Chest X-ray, AP view. Patient: 57 years old, sex F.
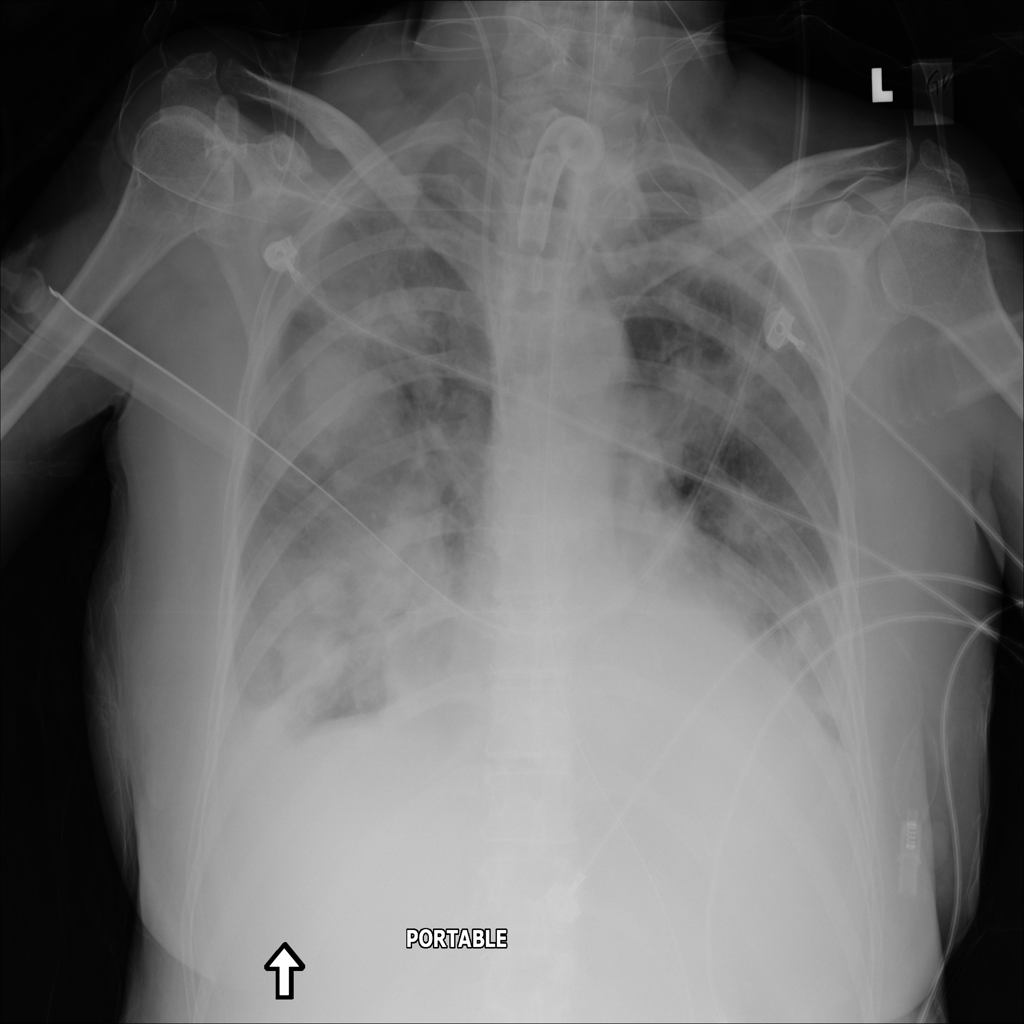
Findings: Effusion